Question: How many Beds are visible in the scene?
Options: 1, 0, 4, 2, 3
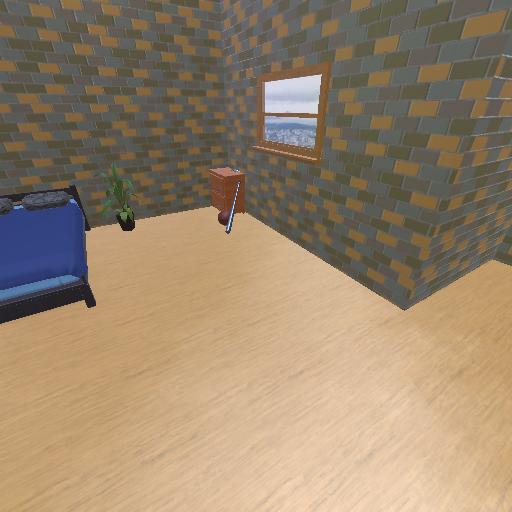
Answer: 1